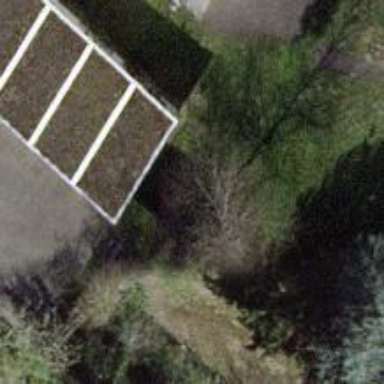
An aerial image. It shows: Group of garages.